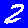
Digit: 2